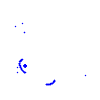
Particle: kaon